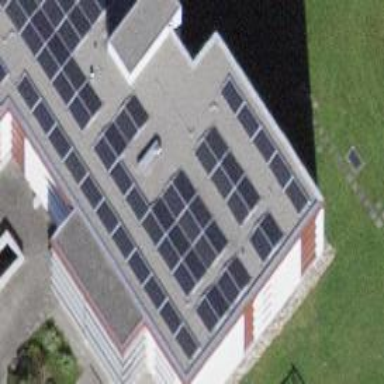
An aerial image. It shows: Solar photovoltaic panel generator.